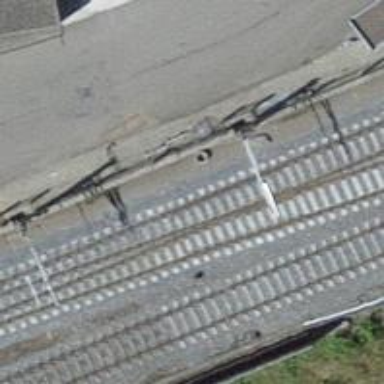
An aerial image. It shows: Railway siding with one electrified track and contact line for powering the train.